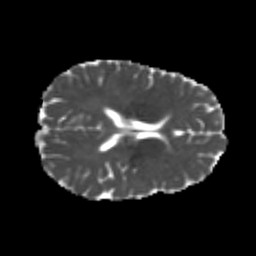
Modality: MD
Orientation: axial
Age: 20
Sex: female
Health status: healthy
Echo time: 0.074 s